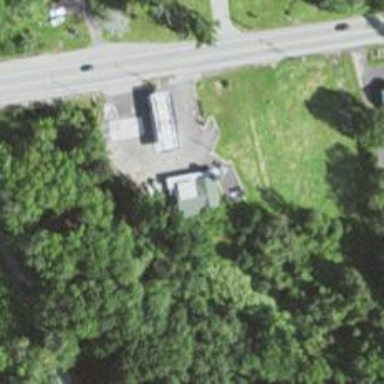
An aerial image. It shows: Convenience shop.